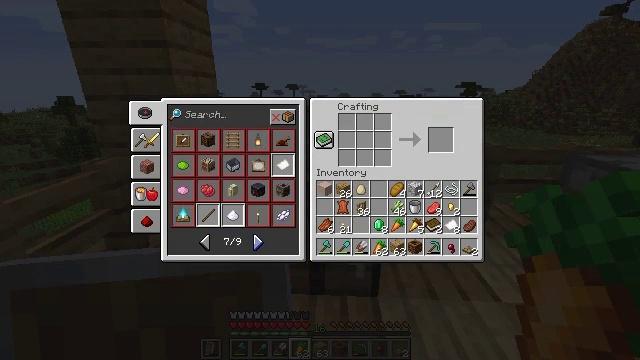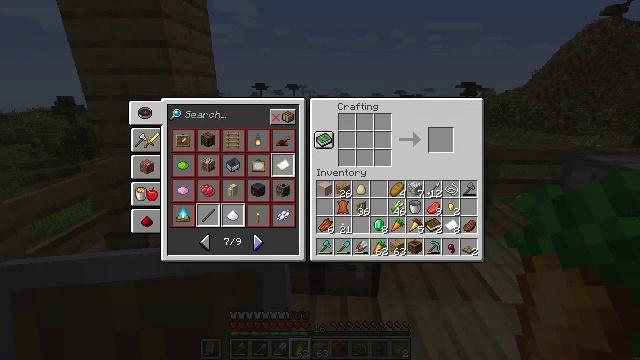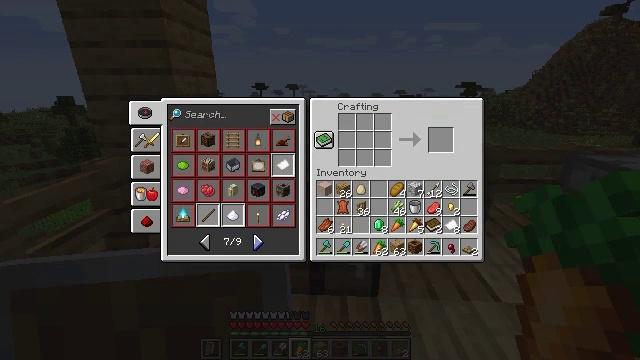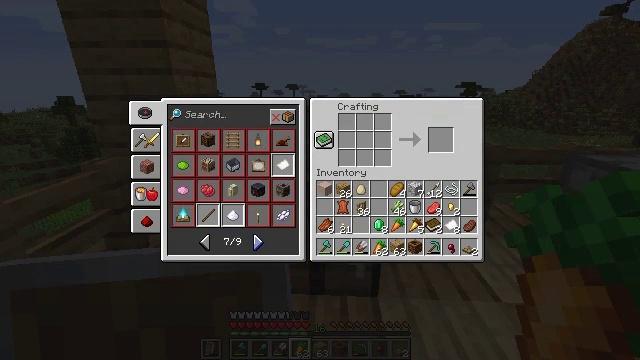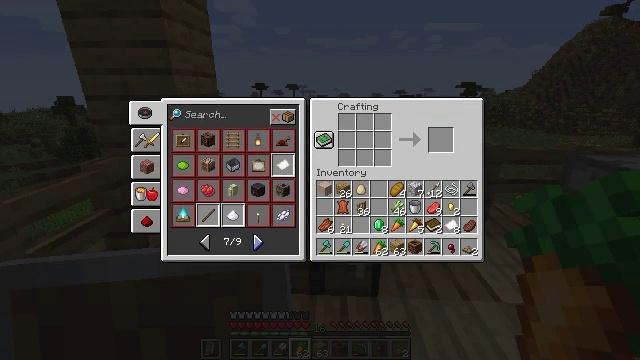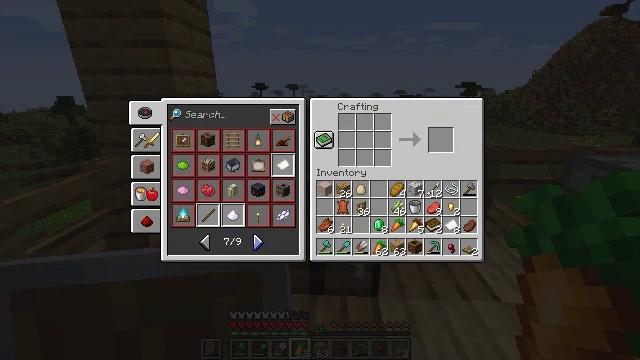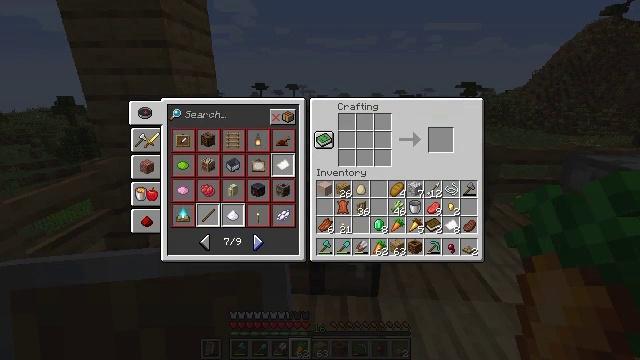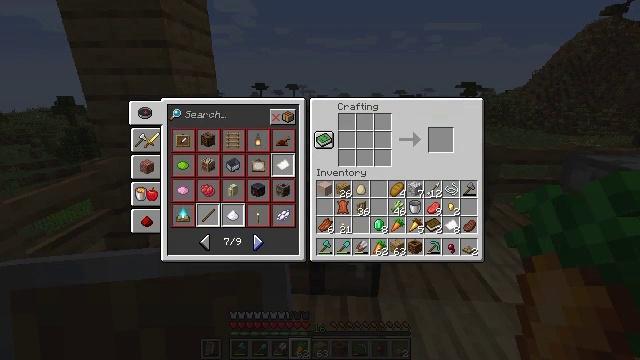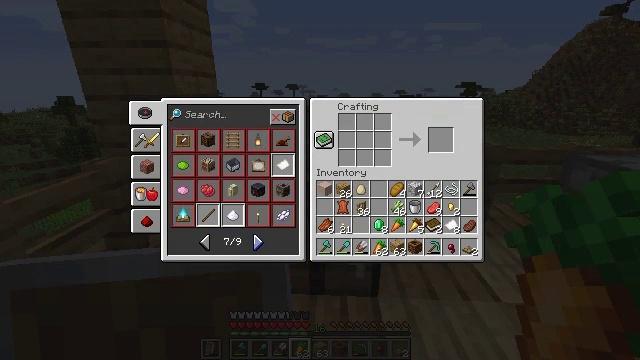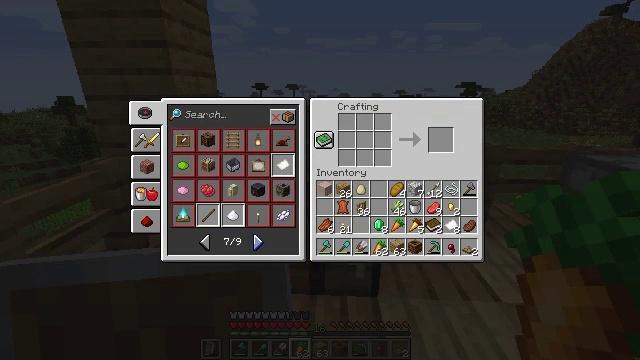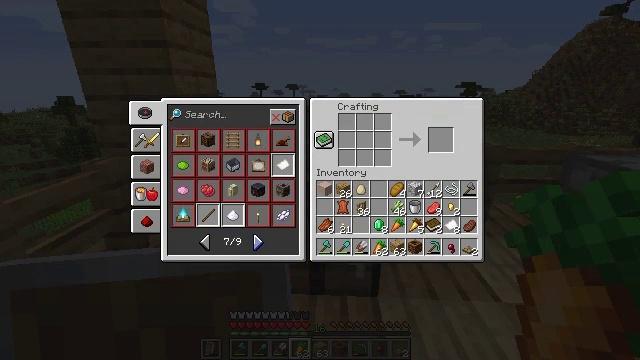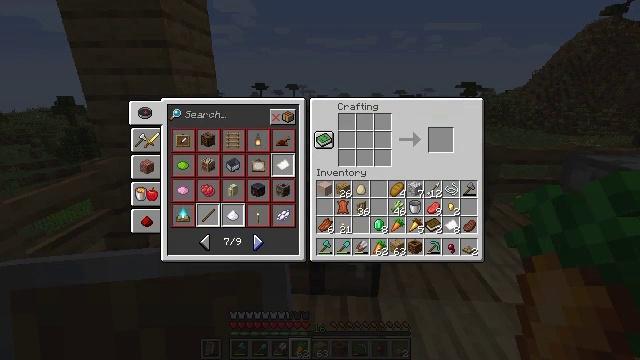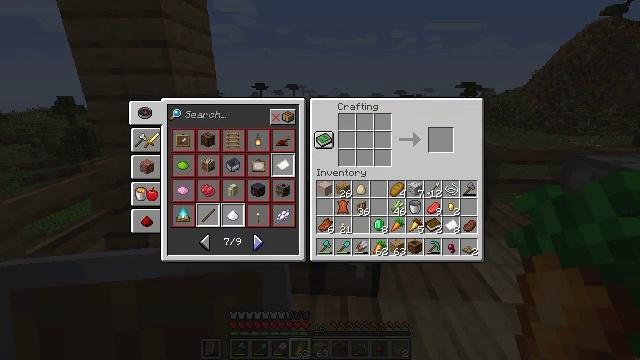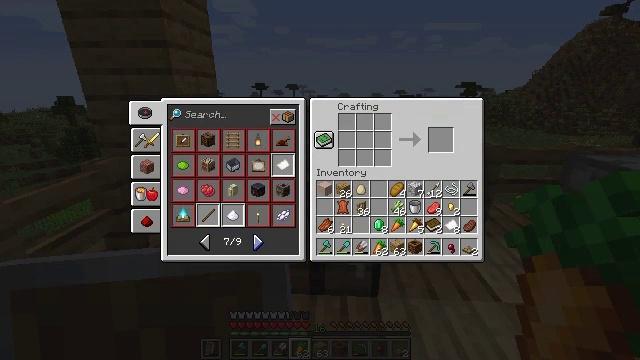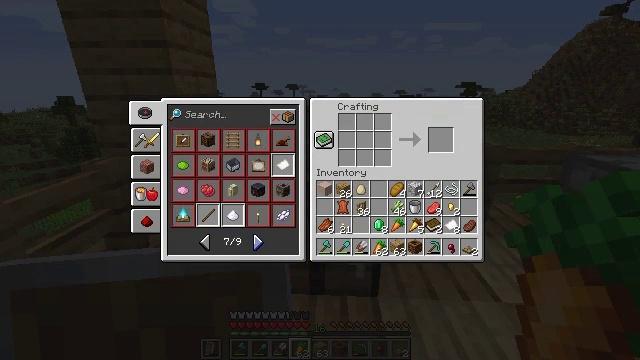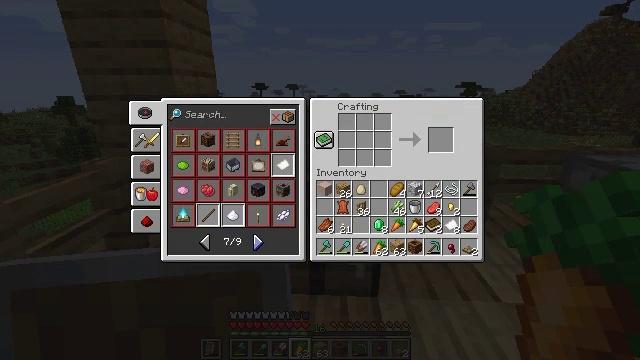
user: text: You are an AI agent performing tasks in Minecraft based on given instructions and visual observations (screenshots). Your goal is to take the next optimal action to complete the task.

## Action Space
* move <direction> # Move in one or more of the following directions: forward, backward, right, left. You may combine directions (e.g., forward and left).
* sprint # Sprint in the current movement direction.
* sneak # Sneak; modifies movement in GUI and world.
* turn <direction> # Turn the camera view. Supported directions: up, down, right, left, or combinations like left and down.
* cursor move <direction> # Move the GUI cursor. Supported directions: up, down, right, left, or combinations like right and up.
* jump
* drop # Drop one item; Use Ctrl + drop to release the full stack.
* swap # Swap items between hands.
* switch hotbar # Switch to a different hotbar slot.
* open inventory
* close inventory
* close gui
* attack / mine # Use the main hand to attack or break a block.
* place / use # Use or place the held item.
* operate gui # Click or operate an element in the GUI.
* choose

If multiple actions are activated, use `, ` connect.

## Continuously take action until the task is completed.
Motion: motion action
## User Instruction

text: Craft a cartography table.
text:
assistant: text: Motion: no_op
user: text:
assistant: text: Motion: no_op
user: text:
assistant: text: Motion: no_op
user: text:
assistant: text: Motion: no_op
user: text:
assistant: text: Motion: no_op
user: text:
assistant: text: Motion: no_op
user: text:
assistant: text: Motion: no_op
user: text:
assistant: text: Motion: no_op
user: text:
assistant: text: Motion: no_op
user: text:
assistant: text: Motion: no_op
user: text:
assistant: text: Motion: no_op
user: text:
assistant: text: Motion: no_op
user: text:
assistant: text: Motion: no_op
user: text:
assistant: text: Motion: no_op
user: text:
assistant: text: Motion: no_op
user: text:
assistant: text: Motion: no_op
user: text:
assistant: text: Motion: no_op
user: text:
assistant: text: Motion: no_op
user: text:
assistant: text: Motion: no_op
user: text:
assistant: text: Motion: no_op
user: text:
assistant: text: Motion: no_op
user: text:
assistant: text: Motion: no_op
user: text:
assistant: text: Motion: no_op
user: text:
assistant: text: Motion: no_op
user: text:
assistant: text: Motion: no_op
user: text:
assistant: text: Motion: operate gui
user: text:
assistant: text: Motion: operate gui
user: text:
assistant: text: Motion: operate gui
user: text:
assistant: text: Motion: operate gui
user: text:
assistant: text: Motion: no_op